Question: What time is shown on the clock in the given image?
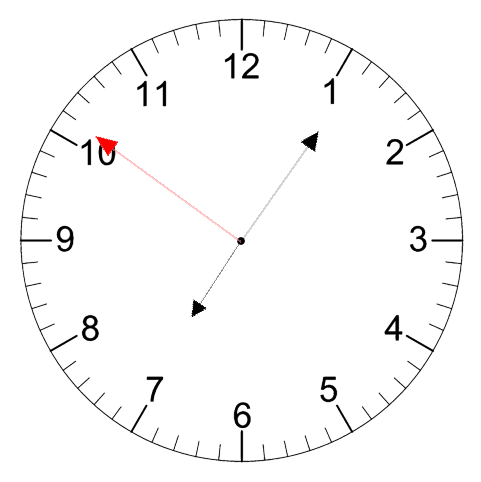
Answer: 07:05:51